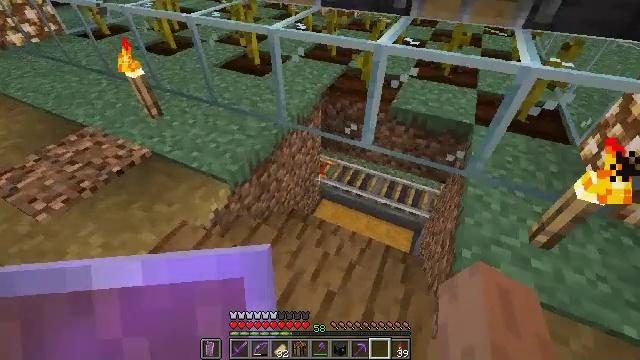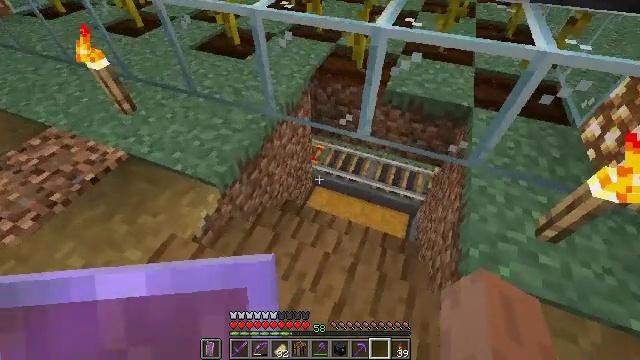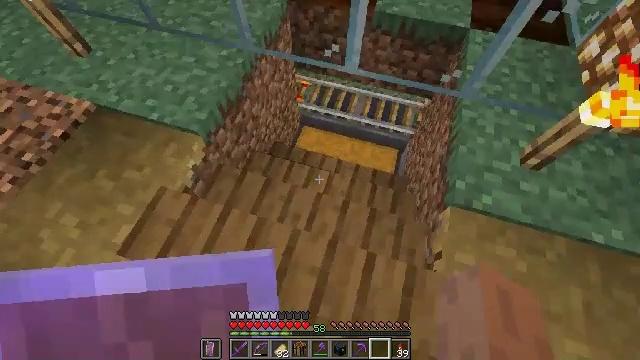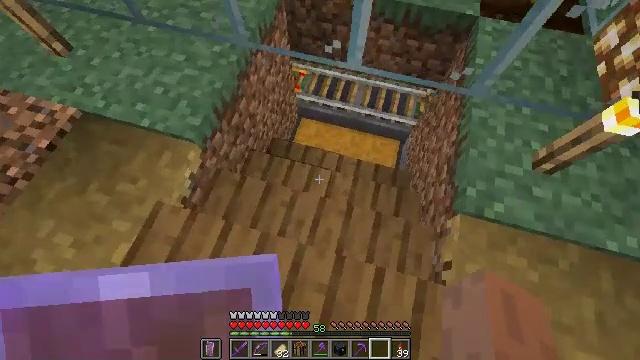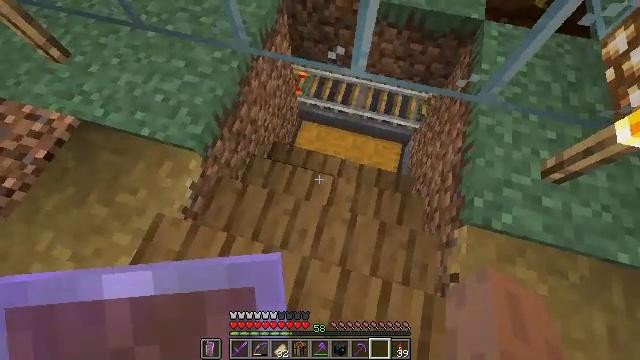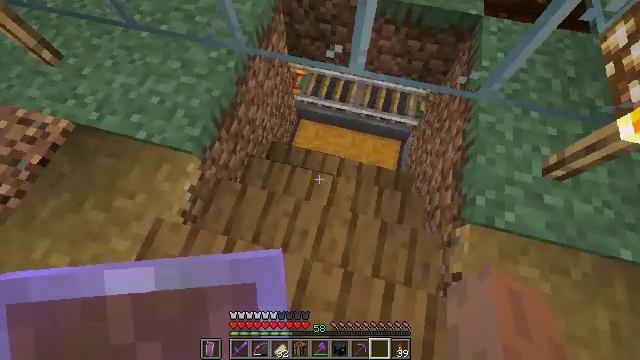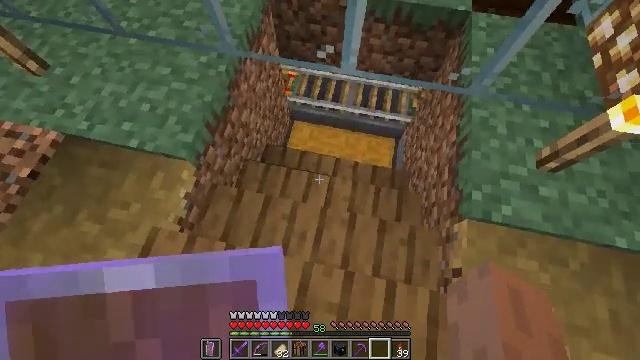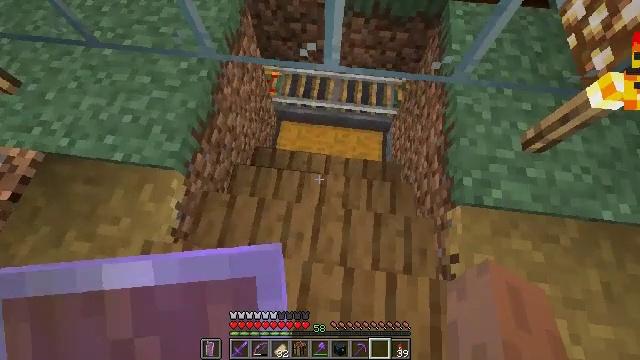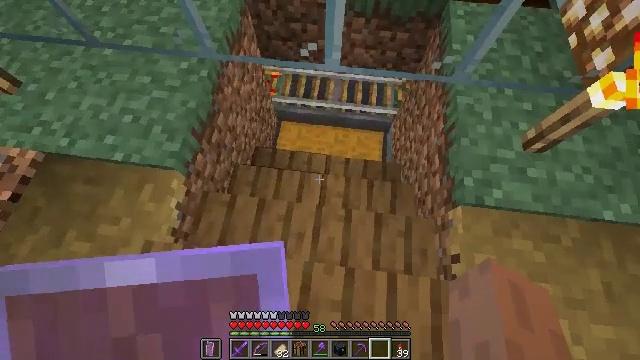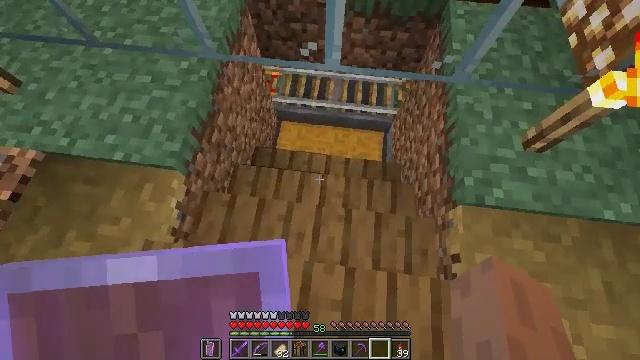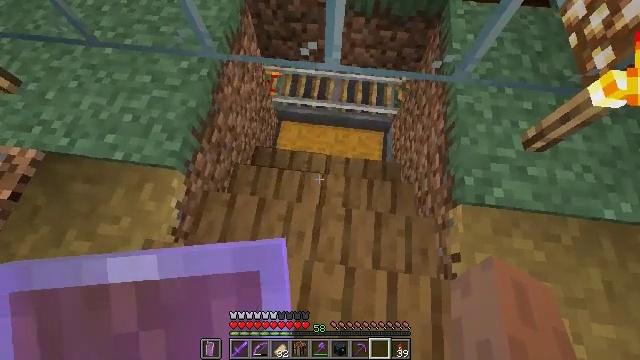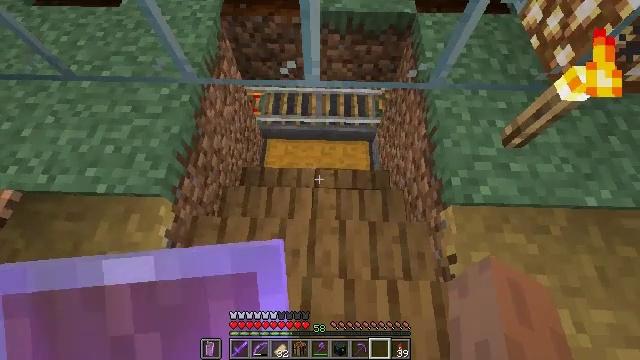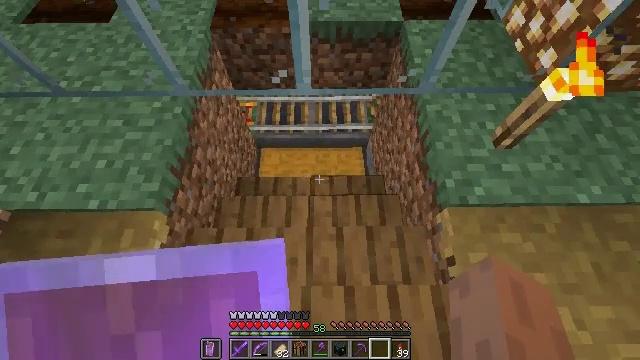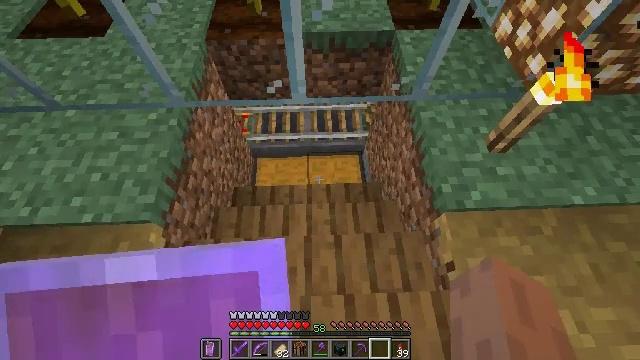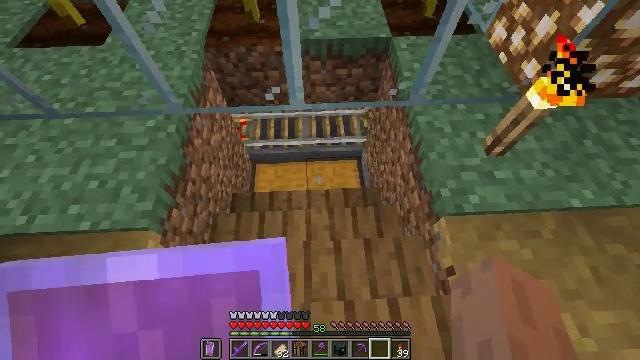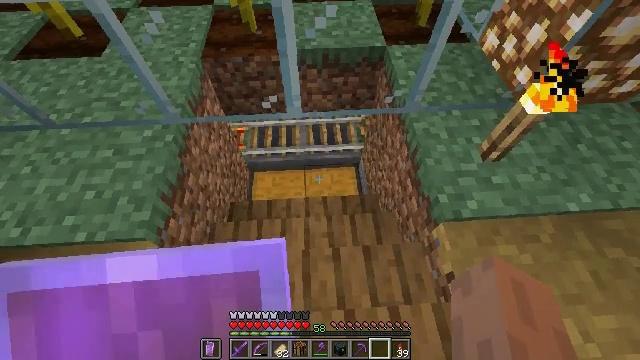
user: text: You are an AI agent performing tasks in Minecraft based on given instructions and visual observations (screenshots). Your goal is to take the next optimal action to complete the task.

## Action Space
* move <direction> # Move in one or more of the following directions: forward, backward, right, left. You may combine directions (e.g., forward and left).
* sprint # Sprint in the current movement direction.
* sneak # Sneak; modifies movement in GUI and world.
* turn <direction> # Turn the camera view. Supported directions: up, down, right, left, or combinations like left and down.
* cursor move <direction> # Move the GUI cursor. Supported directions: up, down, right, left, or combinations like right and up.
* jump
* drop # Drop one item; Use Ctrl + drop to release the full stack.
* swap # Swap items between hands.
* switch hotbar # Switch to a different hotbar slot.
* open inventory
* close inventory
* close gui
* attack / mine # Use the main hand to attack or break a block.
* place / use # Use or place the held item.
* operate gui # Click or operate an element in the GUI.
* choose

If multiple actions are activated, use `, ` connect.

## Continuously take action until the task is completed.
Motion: motion action
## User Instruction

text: Mine the slime block with your hand or tool.
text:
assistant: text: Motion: move forward, turn right and down
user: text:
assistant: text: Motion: move forward, turn right and down
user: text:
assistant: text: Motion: turn right and down
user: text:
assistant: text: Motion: no_op
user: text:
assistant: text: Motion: turn right
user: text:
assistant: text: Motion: turn right
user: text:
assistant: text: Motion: turn right
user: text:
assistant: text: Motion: no_op
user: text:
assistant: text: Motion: no_op
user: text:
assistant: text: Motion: no_op
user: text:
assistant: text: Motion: turn right and up
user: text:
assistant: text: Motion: turn right and up
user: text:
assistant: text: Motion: turn right and up
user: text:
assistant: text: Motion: turn up
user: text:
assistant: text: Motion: turn up
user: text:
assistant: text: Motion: no_op
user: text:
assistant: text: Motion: no_op
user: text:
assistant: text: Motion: no_op
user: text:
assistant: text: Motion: no_op
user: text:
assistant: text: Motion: no_op
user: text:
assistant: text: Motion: use / place
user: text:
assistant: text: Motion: use / place
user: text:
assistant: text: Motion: use / place
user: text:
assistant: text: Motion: use / place
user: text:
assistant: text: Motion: use / place
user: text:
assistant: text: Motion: no_op
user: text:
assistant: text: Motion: no_op
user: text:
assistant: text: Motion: no_op
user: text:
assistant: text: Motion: no_op
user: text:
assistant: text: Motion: no_op